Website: ulta-beauty
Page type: billing-address
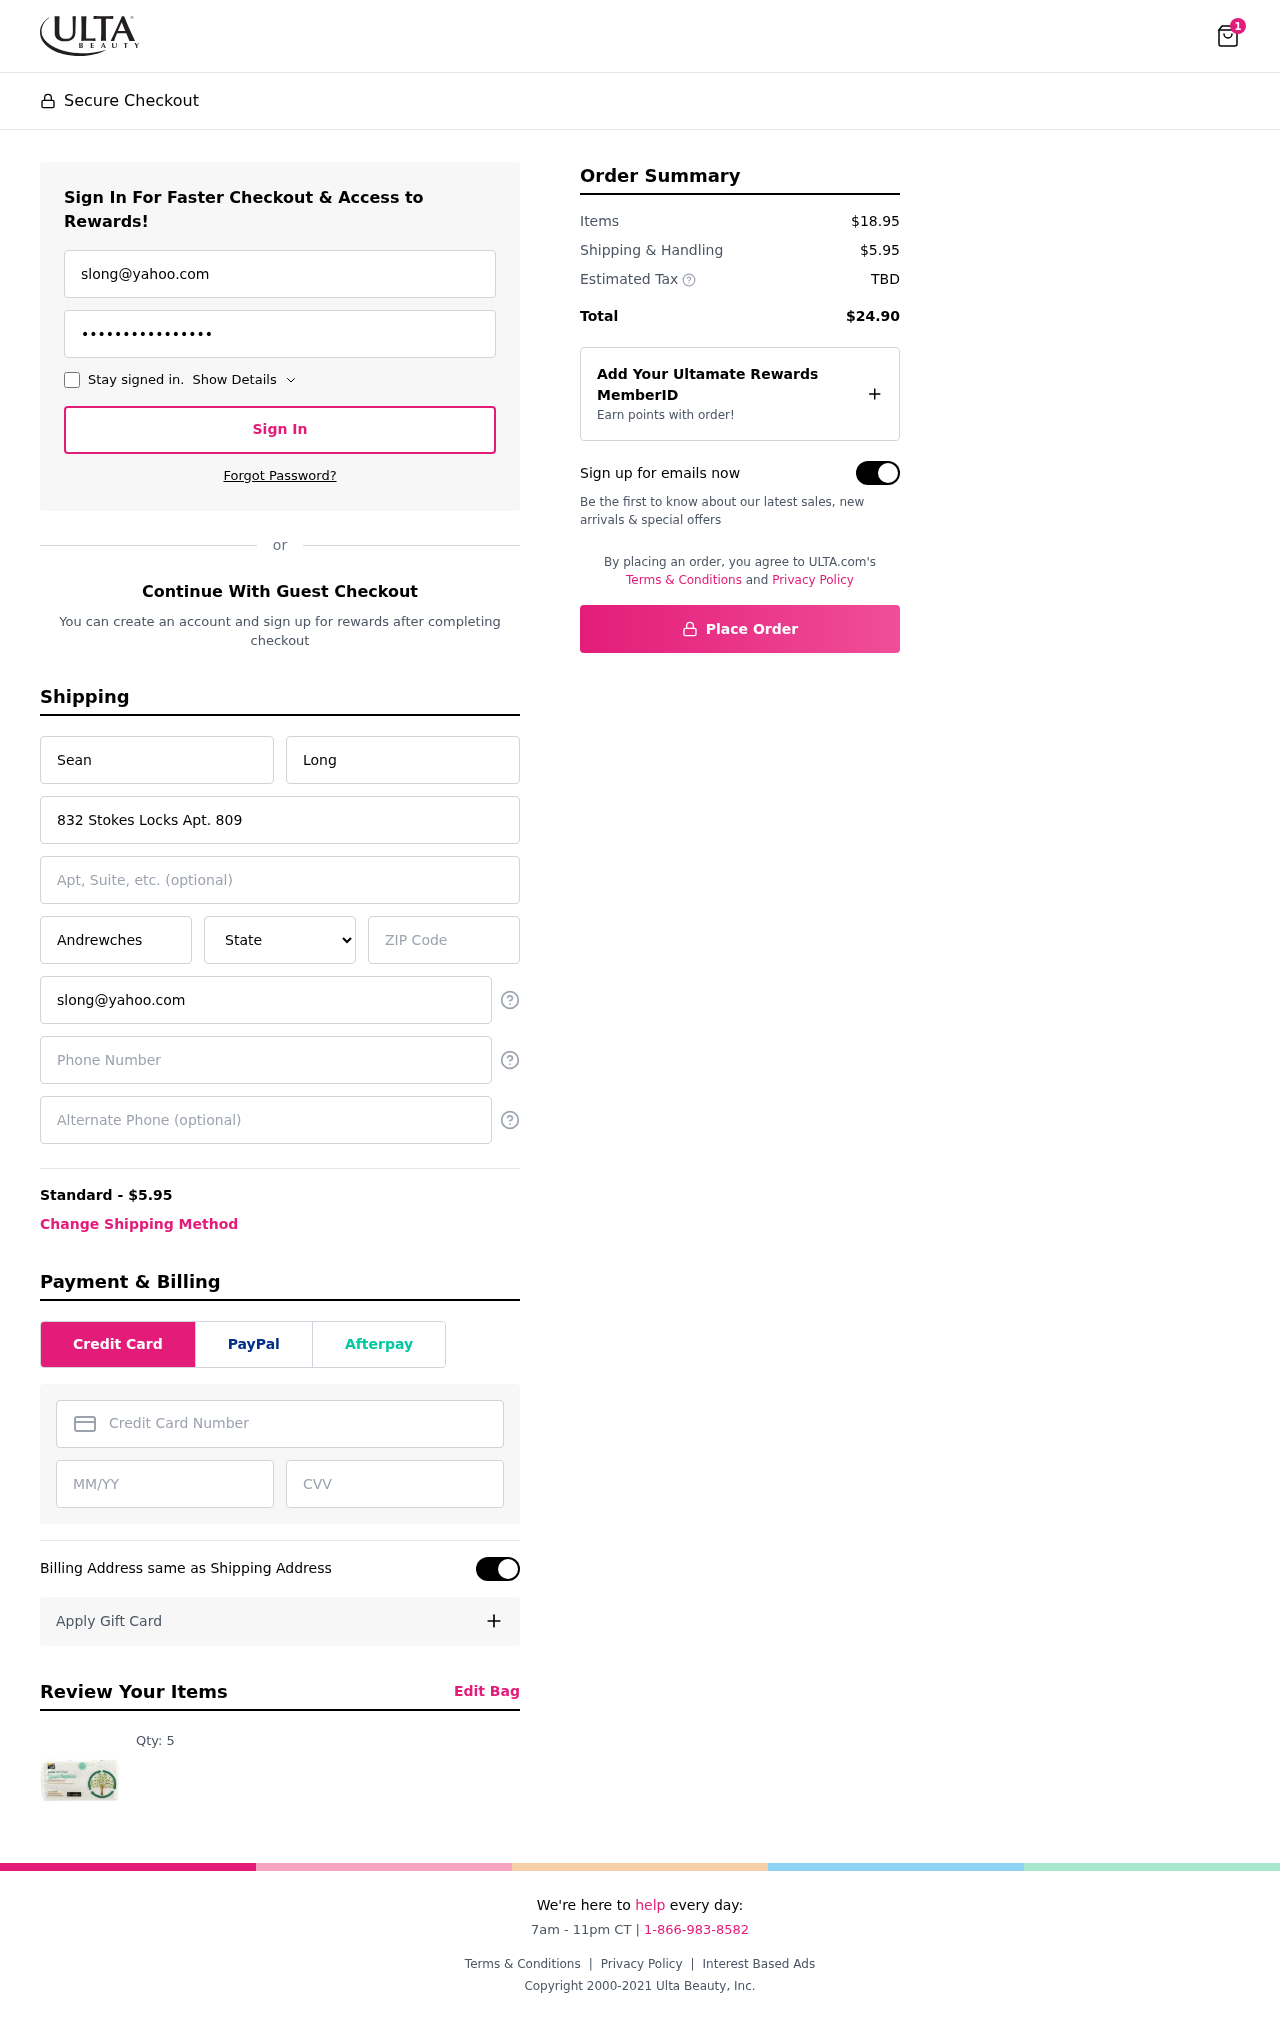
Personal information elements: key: PII_STATE
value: Florida
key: PII_EMAIL
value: slong@yahoo.com
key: PII_FIRSTNAME
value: Sean
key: PII_LASTNAME
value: Long
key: PII_STREET
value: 832 Stokes Locks Apt. 809
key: PII_CITY
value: Andrewchester
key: PII_POSTCODE
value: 06349
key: PII_PHONE
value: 4277833559
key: PII_CARD_NUMBER
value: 2718 5287 6331 2096
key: PII_CARD_EXPIRY
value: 07/27
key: PII_CARD_CVV
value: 999
Product elements: key: PRODUCT1_QUANTITY
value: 5
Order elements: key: ORDER_NUM_ITEMS
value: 1
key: ORDER_SHIPPING_COST
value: $5.95
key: ORDER_SUBTOTAL
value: $18.95
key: ORDER_TOTAL
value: $24.90